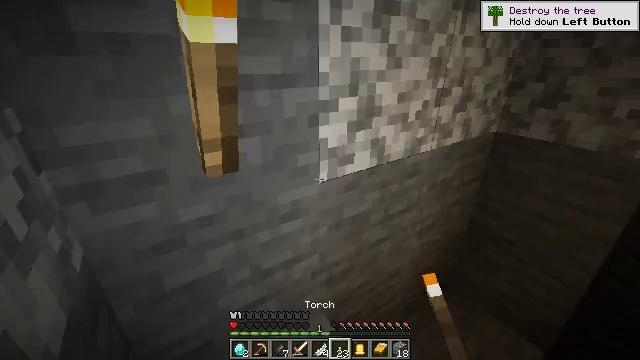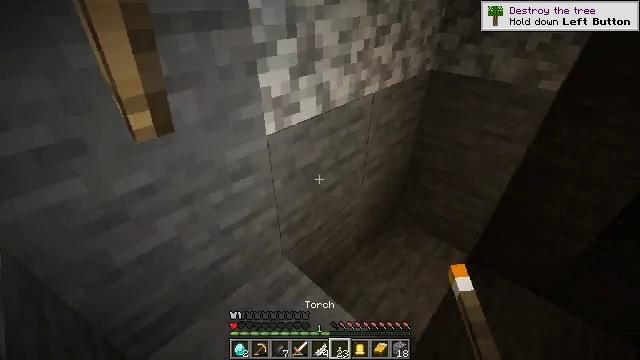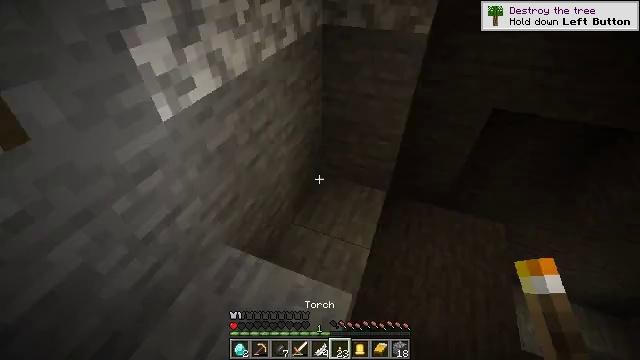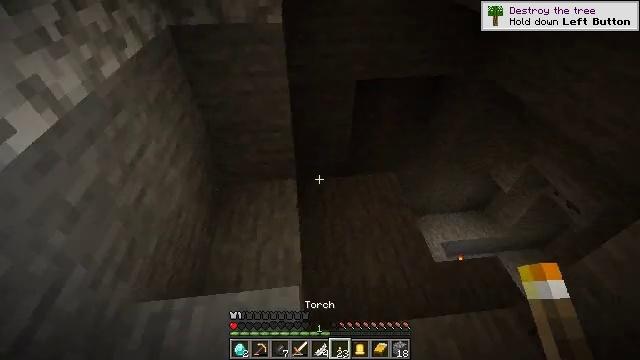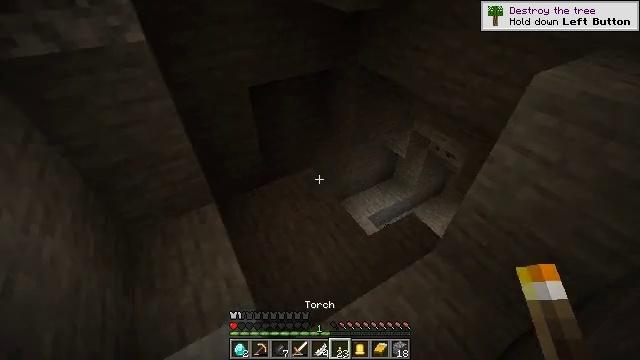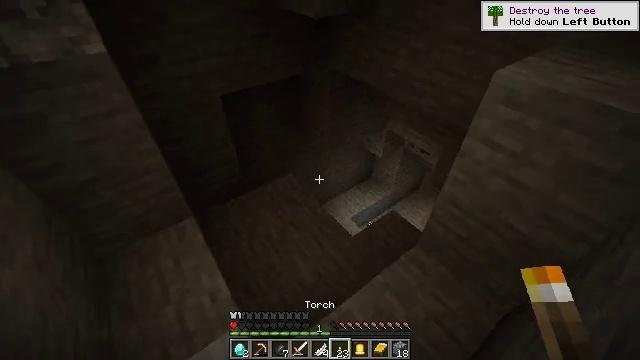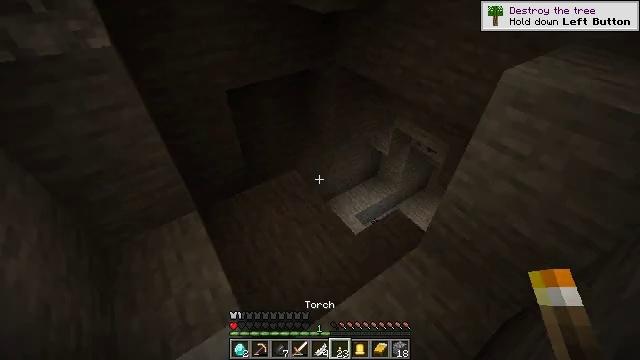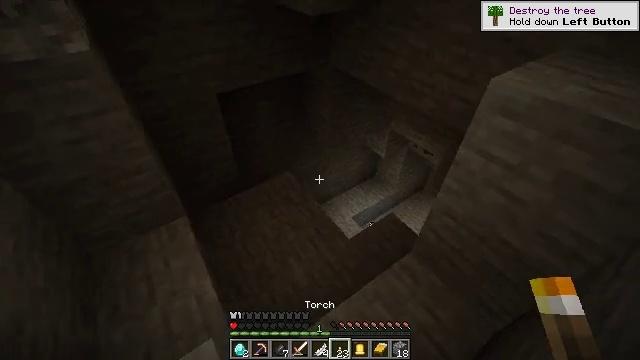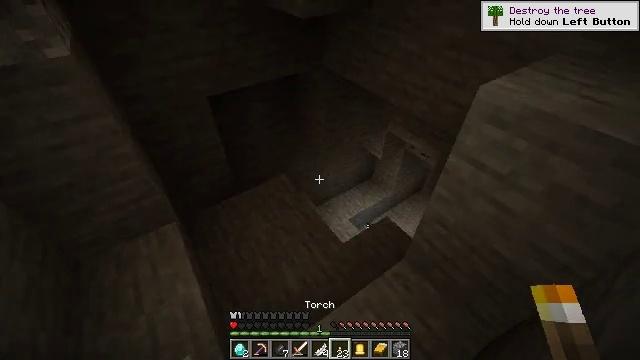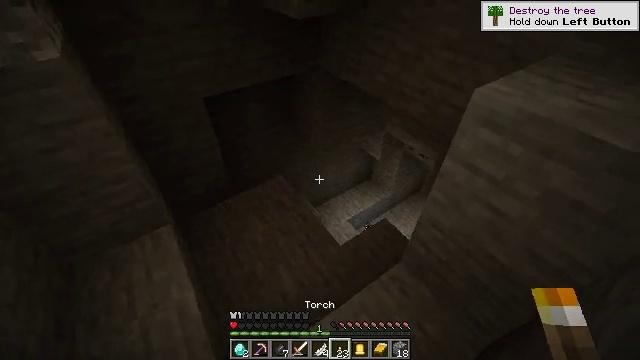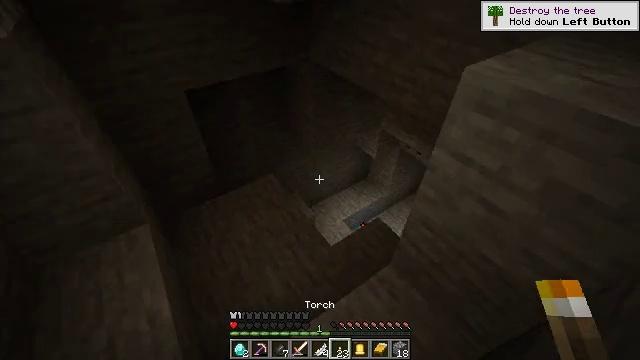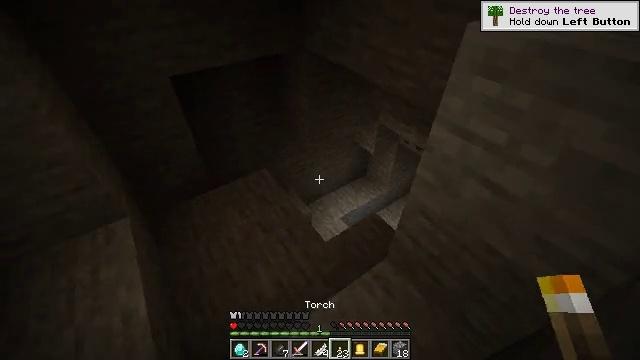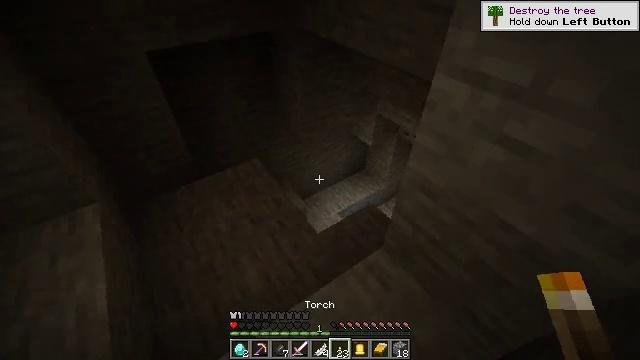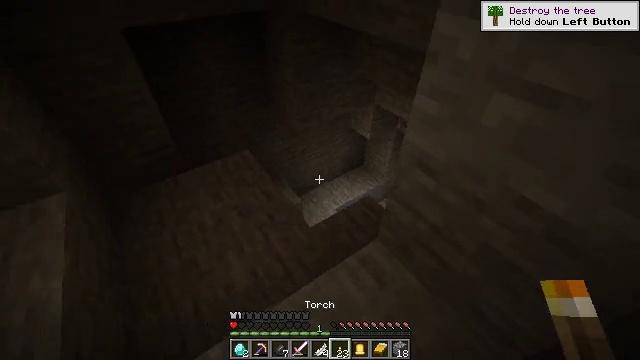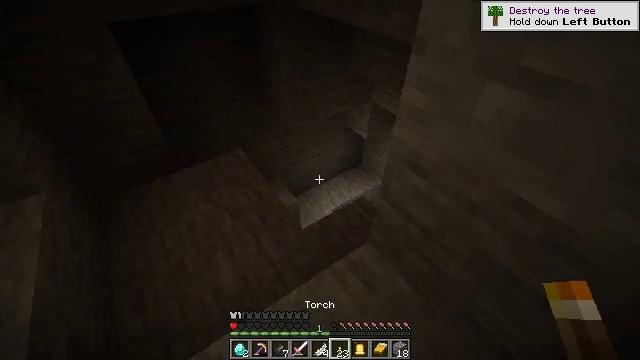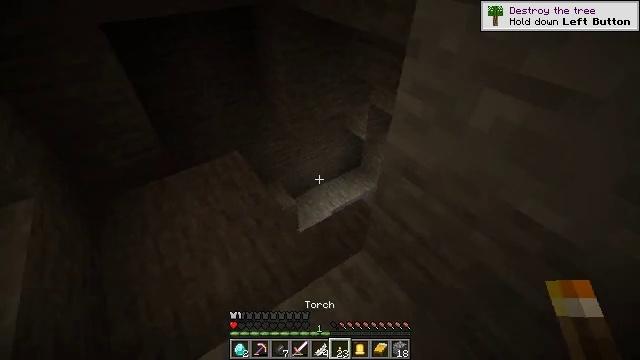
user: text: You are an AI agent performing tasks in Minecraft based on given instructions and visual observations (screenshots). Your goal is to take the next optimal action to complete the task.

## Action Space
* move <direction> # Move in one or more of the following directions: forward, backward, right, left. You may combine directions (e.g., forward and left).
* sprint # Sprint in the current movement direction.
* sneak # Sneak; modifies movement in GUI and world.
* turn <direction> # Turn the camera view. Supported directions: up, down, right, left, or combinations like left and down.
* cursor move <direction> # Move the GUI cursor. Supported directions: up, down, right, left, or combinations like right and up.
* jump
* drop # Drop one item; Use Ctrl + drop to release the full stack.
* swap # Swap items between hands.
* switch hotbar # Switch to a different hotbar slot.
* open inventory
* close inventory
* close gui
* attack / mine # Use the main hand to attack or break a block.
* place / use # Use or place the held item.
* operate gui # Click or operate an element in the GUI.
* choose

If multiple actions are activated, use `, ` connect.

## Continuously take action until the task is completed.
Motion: motion action
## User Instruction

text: Excavate some diorite.
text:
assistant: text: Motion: turn right and down
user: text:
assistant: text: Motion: turn right and down
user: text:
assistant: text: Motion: turn right and down
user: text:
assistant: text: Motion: turn right
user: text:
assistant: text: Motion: turn right
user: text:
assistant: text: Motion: move right, turn left
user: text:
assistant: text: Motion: move right
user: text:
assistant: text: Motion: move right
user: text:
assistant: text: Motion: move right
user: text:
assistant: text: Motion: move right
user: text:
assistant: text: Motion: move right
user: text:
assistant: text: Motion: move right
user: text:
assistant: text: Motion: move right
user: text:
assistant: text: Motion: no_op
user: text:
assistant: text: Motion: move forward
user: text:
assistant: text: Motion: move forward
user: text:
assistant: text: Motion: move forward
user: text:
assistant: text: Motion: move forward, turn right
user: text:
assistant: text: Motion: move forward
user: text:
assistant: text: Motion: move forward
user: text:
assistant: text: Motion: move forward, turn right
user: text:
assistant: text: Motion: move forward, turn right and up
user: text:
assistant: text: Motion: move forward, turn right and up
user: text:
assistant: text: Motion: move forward, turn right and up
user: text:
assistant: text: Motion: move forward, turn right and up
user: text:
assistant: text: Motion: move forward
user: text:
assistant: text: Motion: move forward
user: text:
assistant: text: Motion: move forward, turn down
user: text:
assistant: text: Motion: move forward, turn down
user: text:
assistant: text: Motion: move forward, turn down